Interaction volume radius: 10 \u00c5
Interaction volume height: 15 \u00c5
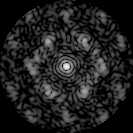
Disorder parameter: 0.6239